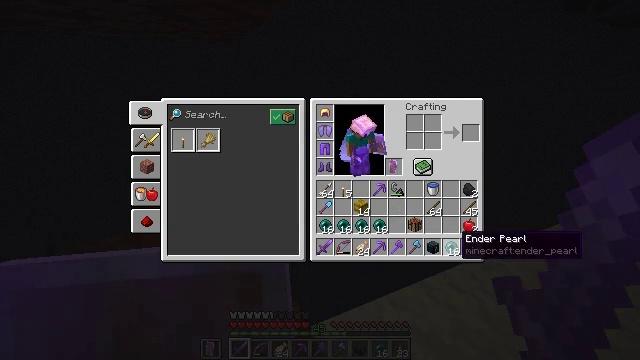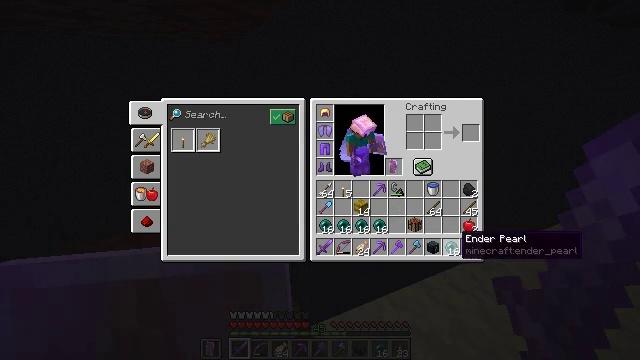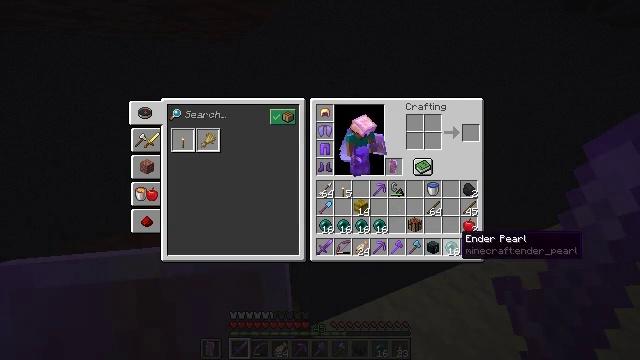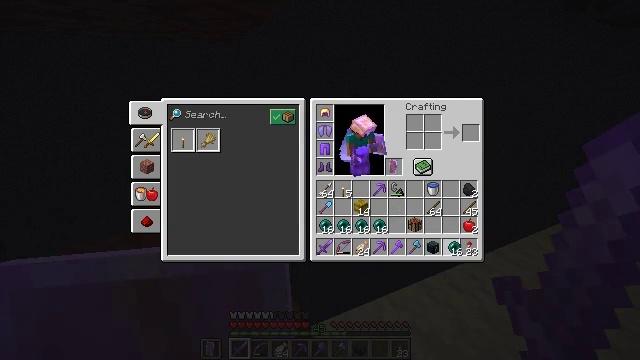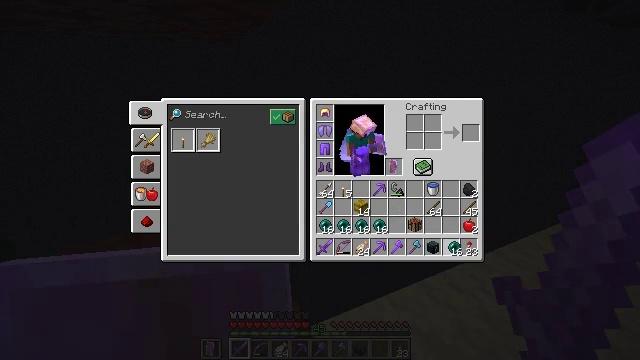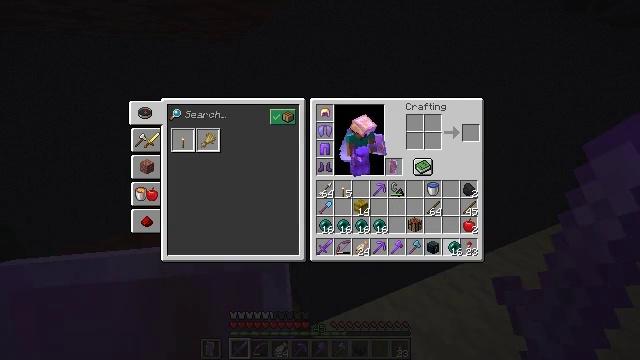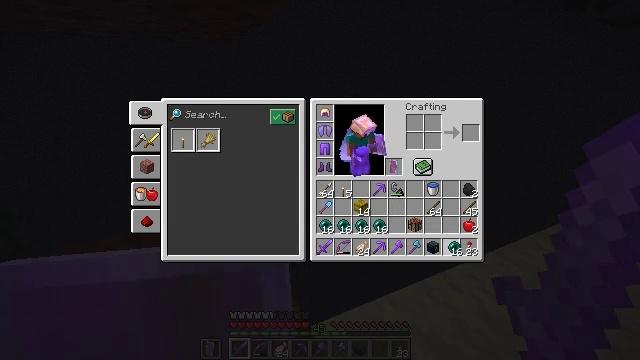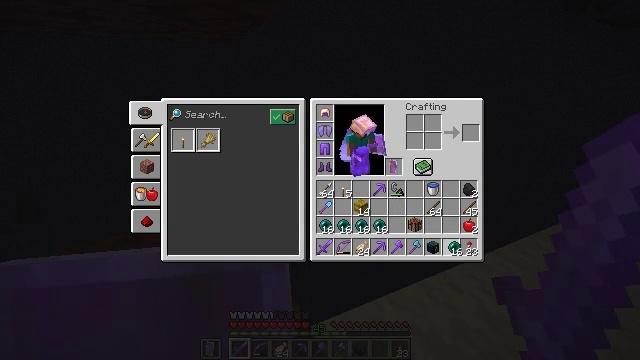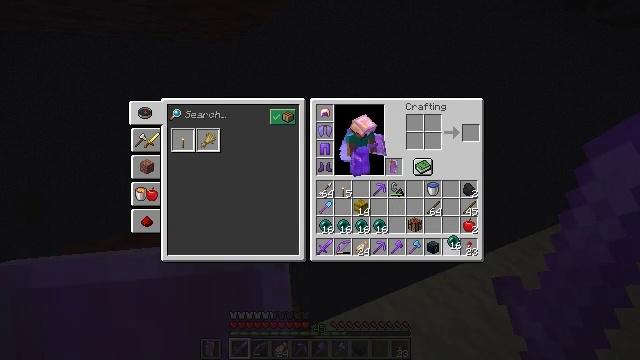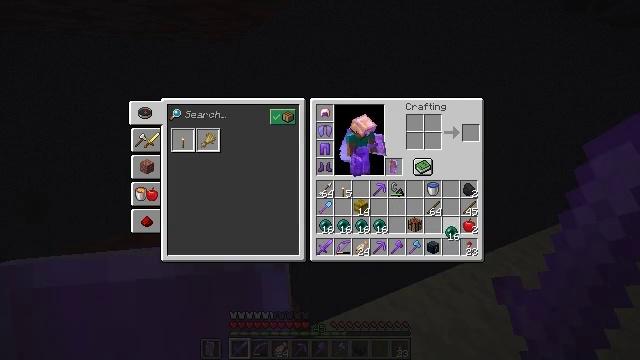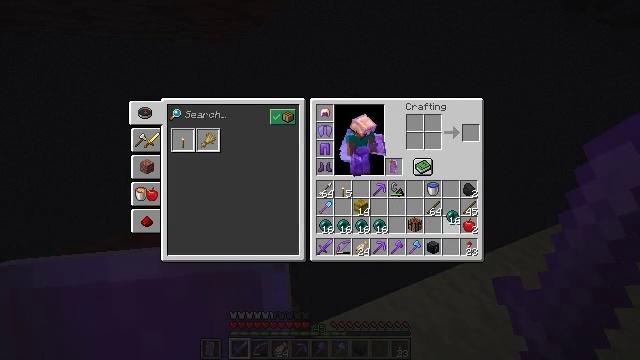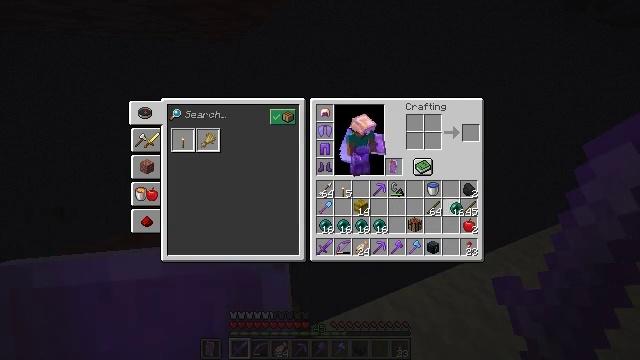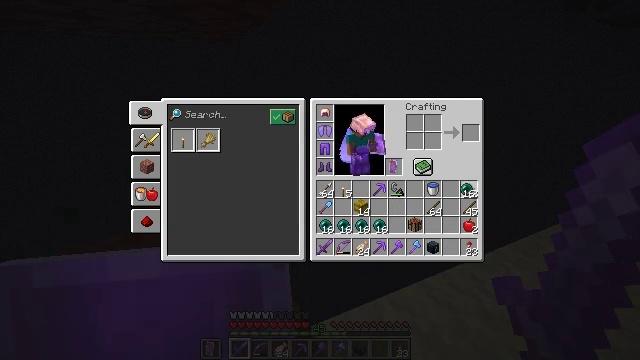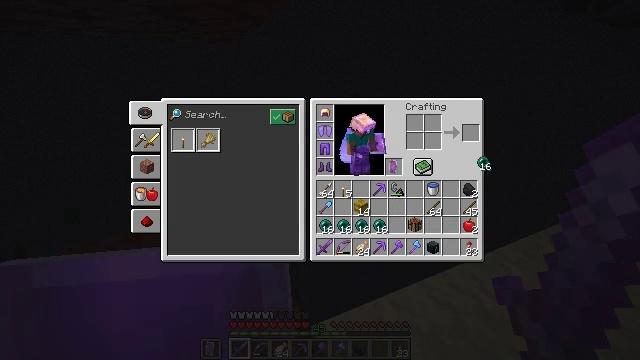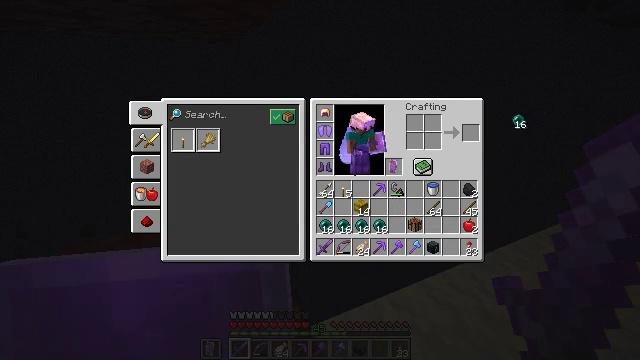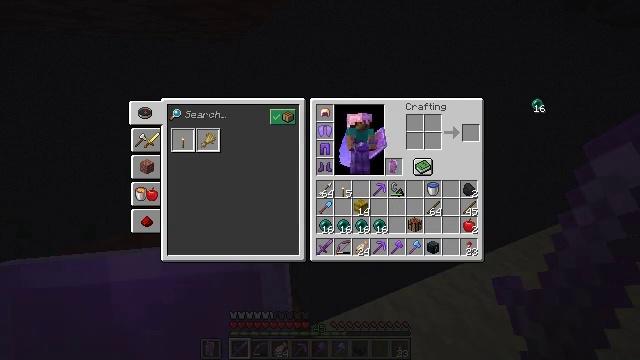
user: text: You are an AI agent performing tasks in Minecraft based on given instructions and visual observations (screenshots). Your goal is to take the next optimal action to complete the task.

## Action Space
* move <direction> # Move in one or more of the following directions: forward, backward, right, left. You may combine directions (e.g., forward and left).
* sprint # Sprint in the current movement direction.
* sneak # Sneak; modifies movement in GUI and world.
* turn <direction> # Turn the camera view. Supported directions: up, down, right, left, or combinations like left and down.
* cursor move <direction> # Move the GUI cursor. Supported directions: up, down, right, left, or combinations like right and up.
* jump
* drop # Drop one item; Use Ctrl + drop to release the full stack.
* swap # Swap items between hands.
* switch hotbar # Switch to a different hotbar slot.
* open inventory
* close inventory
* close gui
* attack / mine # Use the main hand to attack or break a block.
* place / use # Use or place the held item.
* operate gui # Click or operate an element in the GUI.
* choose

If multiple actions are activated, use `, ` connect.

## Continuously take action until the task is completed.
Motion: motion action
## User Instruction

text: Remove an ender pearl from the inventory.
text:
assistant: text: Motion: no_op
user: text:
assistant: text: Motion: no_op
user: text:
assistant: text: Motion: operate gui
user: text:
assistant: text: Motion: operate gui
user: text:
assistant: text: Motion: operate gui
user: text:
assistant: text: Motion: no_op
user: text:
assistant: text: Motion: no_op
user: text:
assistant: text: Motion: no_op
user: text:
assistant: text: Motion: cursor move up
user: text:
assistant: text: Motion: cursor move up
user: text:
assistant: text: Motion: cursor move up
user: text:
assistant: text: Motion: cursor move right and up
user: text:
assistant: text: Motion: cursor move right and up
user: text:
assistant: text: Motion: cursor move right and up
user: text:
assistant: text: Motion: cursor move right and up
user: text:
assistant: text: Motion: no_op
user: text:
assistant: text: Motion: no_op
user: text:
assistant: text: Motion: no_op
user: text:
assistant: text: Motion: no_op
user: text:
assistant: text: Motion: operate gui
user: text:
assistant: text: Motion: operate gui
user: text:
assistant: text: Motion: operate gui
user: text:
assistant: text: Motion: no_op
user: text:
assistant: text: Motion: no_op
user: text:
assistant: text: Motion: no_op
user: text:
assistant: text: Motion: no_op
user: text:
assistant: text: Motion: no_op
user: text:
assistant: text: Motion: no_op
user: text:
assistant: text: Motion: no_op
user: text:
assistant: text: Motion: no_op